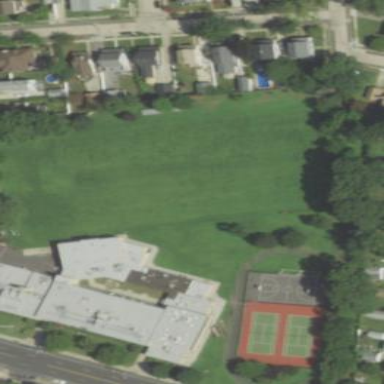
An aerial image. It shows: Soccer pitch for leisureland activities.